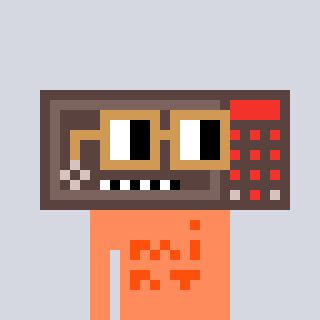
a pixel art character with square brown glasses, a wallsafe-shaped head and a peachy-colored body on a cool background